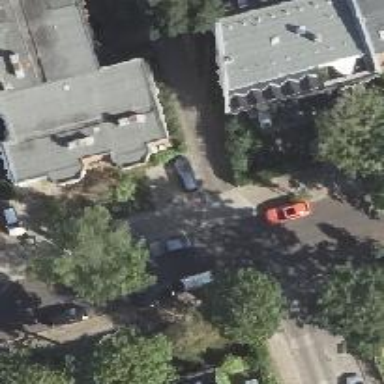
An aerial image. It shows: Residential road with asphalt surface and sidewalks on both sides. There are parallel parking lanes on both sides of the road.